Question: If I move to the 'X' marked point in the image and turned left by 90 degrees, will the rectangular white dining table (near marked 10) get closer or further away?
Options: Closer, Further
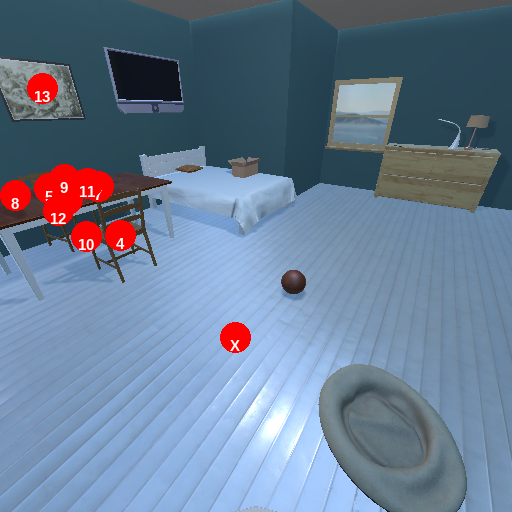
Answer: Closer